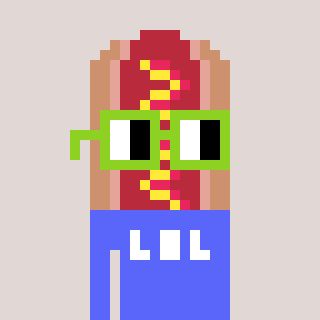
a pixel art character with square light green glasses, a hotdog-shaped head and a purple-colored body on a warm background